Question: Here is my code:
'''
module MIPS_Processor();
reg [7:0] mem [0:4095]; // 4K memory cells that are 8 bits wide
reg [7:0] code[0:1023]; // 1K memory cells that are 8 bits wide
reg [31:0] registers[0:31]; // 32 registers that are 32 bits wide
reg [31:0] PC; // The program counter
initial
begin
PC = 0;
end
always
begin
// 1. Fetch an instruction from memory
bit [31:0] instruction = {{code[PC * 8 + 7:PC * 8 + 0]},
{code[(PC + 1) * 8 + 7:(PC + 1) * 8 + 0]},
{code[(PC + 2) * 8 + 7:(PC + 2) * 8 + 0]},
{code[(PC + 3) * 8 + 7:(PC + 3) * 8 + 0]}};
// 2. Increment the program counter register (by the instruction length)
PC = PC + 4;
// Rest of the code
end
endmodule
'''
How can I combine the 4 arrays into one array to fetch the instruction from the code? The code above does not compile!
---
After changing the code to what @toolic suggested:
'''
bit [31:0] instruction = {
code[PC + 0],
code[PC + 1],
code[PC + 2],
code[PC + 3]
};
'''
still, it does not compile:
Using Xilinx:
'''
=========================================================================
* HDL Compilation *
=========================================================================
Compiling verilog file "MIPS_Processor.v" in library work
ERROR:HDLCompilers:26 - "MIPS_Processor.v" line 39 expecting ']', found ':'
ERROR:HDLCompilers:26 - "MIPS_Processor.v" line 39 unexpected token: '='
ERROR:HDLCompilers:26 - "MIPS_Processor.v" line 39 unexpected token: '{'
ERROR:HDLCompilers:26 - "MIPS_Processor.v" line 40 expecting '.', found ','
ERROR:HDLCompilers:26 - "MIPS_Processor.v" line 41 expecting '.', found ','
ERROR:HDLCompilers:26 - "MIPS_Processor.v" line 42 expecting '.', found ','
ERROR:HDLCompilers:26 - "MIPS_Processor.v" line 44 expecting '.', found '}'
ERROR:HDLCompilers:26 - "MIPS_Processor.v" line 46 unexpected token: '='
ERROR:HDLCompilers:26 - "MIPS_Processor.v" line 46 unexpected token: 'PC'
ERROR:HDLCompilers:26 - "MIPS_Processor.v" line 46 expecting 'end', found '+'
Module <MIPS_Processor> compiled
ERROR:HDLCompilers:26 - "MIPS_Processor.v" line 46 expecting 'endmodule', found '4'
Analysis of file <"MIPS_Processor.prj"> failed.
-->
Total memory usage is 274336 kilobytes
Number of errors : 11 ( 0 filtered)
Number of warnings : 0 ( 0 filtered)
Number of infos : 0 ( 0 filtered)
Process "Synthesize - XST" failed
'''
Using Verilogger Extreme:

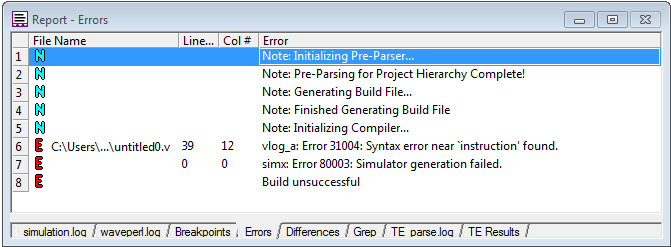
Answer: To form an instruction word from 4 consecutive bytes of the 'code' memory:
'''
// 1. Fetch an instruction from memory
bit [31:0] instruction = {
code[PC + 0],
code[PC + 1],
code[PC + 2],
code[PC + 3]
};
'''